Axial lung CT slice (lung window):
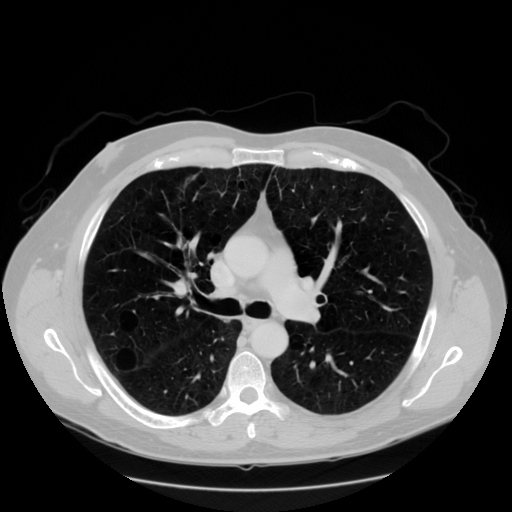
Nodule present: no